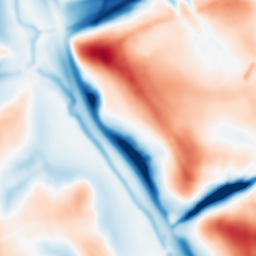
Category: multiscale
Decomposition family: dog_multiscale
Decomposition parameters: sigma_ratio: 1.6
n_scales: 5
base_sigma: 2
Upsampling method: regularized
Upsampling parameters: scale: 4
lambda_reg: 0.001
Upsampling scale: 4